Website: bh-photo
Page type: address-validator
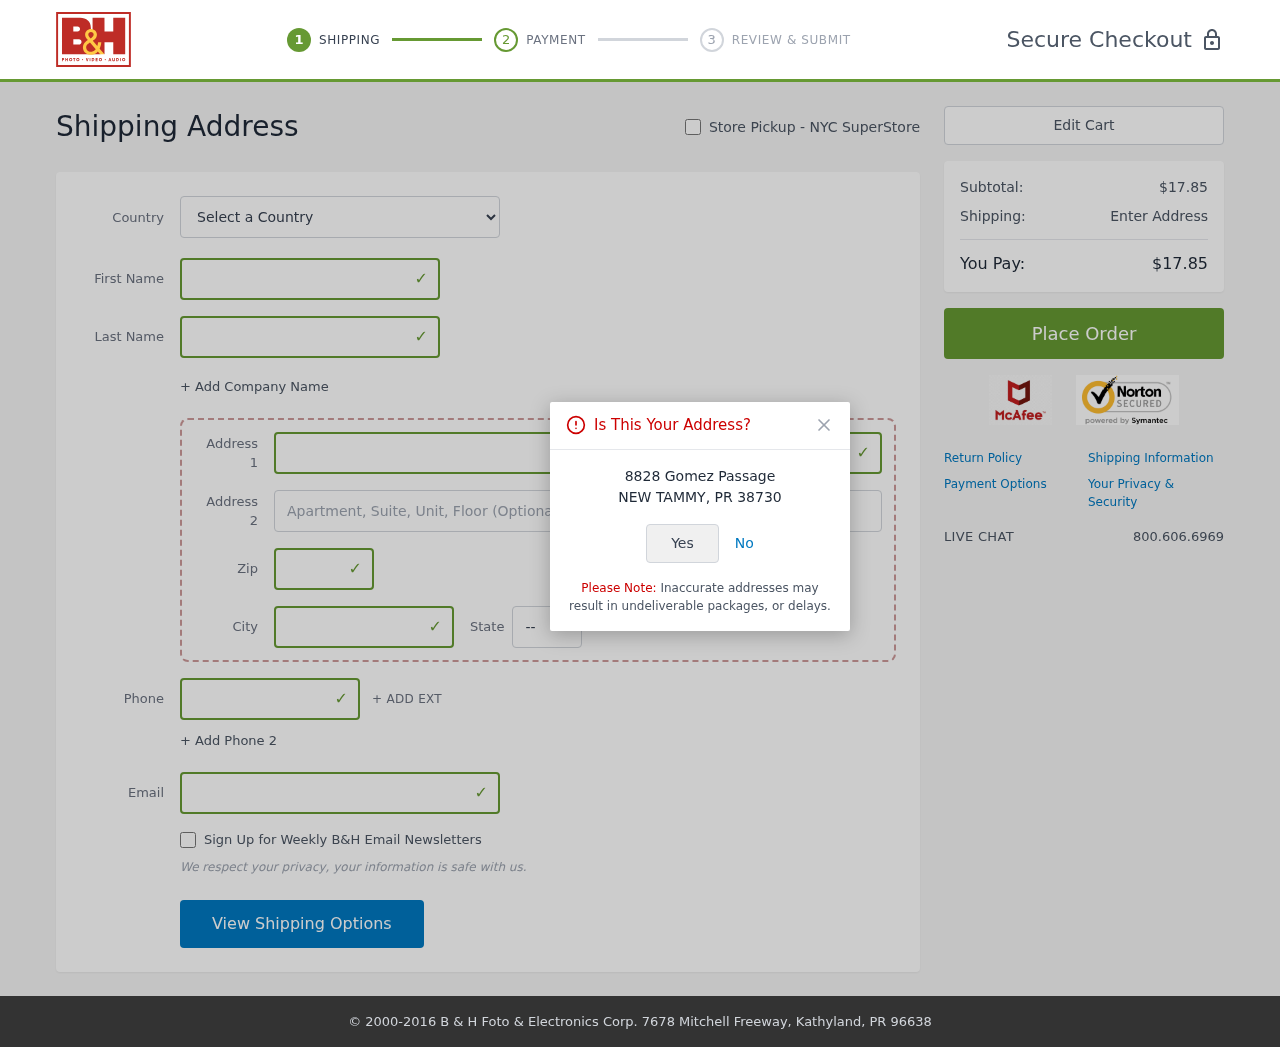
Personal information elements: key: PII_CITY
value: New Tammy
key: PII_COUNTRY
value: United States
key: PII_EMAIL
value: sarahnunez@yahoo.com
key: PII_FIRSTNAME
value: Sarah
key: PII_LASTNAME
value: Nunez
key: PII_PHONE
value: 6456625696
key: PII_POSTCODE
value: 38730
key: PII_STATE_ABBR
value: PR
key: PII_STREET
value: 8828 Gomez Passage
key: PII_STREET2
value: Suite 272
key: PII_CITY_CONFIRM
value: NEW TAMMY
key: PII_STATE
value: PR
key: PII_POSTCODE_FULL
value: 38730
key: PII_POSTCODE_NUMERIC
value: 38730
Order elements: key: ORDER_SUBTOTAL
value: $17.85
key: ORDER_TOTAL
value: $17.85